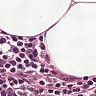
Metastatic tissue present: no